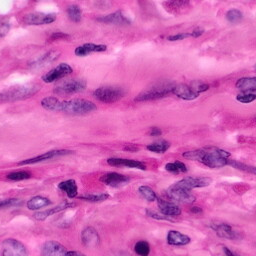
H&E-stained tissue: Pancreatic